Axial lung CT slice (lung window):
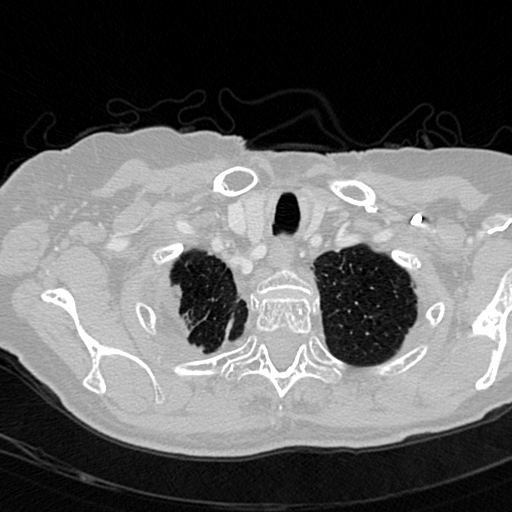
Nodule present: no